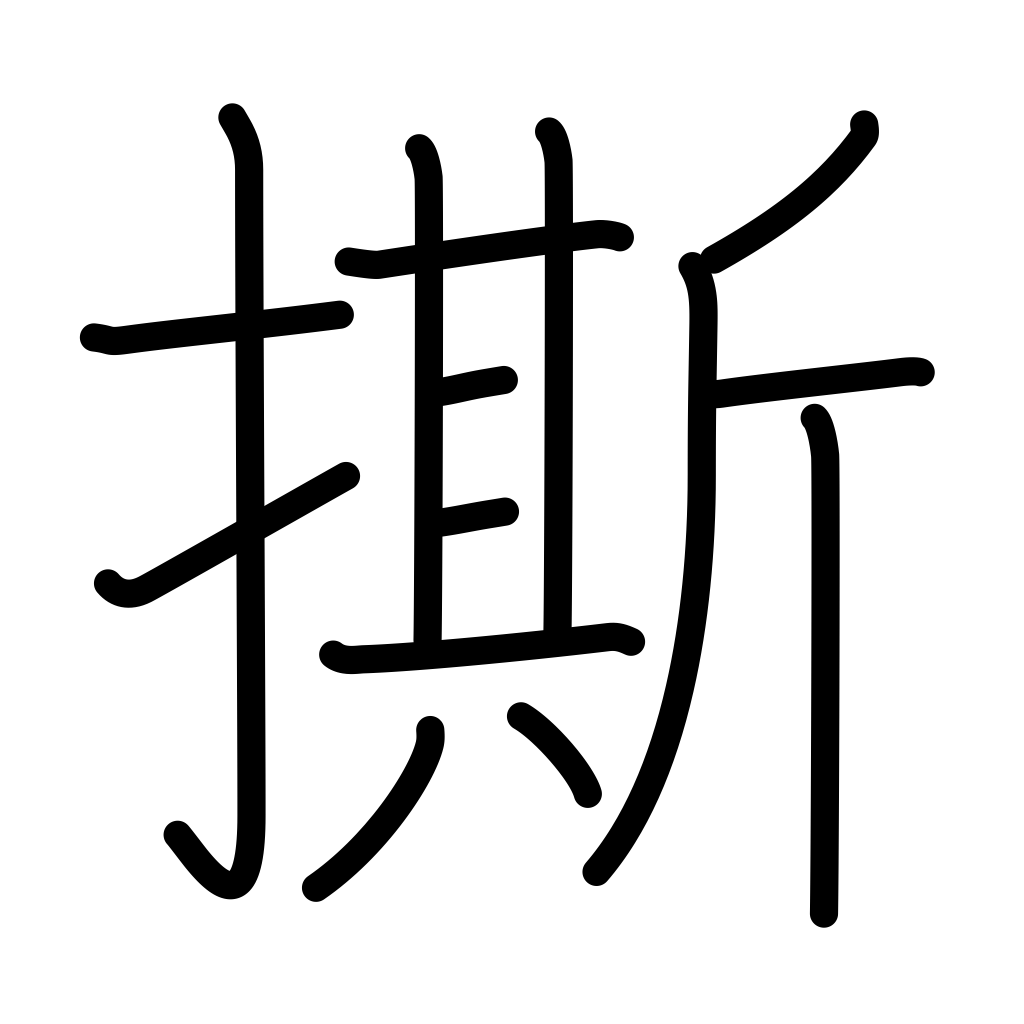
Meaning: warn against, break, rend, tear